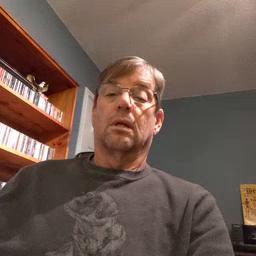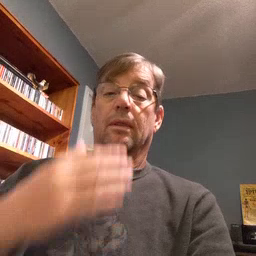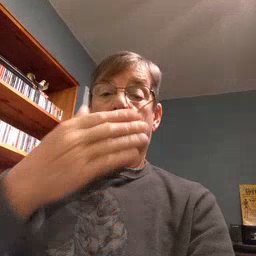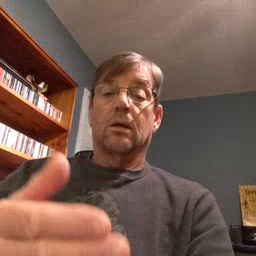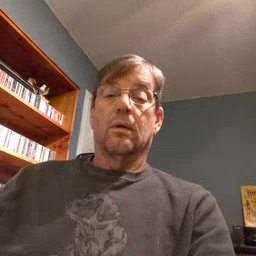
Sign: thankyou